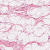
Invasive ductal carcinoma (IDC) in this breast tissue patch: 0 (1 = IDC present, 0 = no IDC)